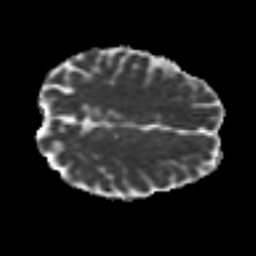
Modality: MD
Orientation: axial
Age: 20
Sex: female
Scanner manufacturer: siemens
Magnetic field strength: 3 T
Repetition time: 7 s
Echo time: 0.0926 s